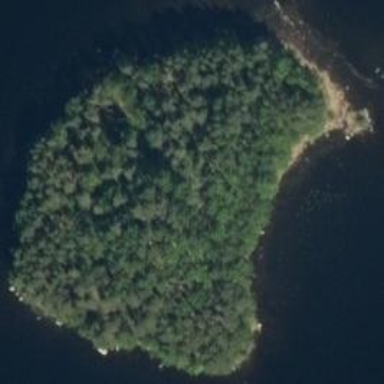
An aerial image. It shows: Islet.